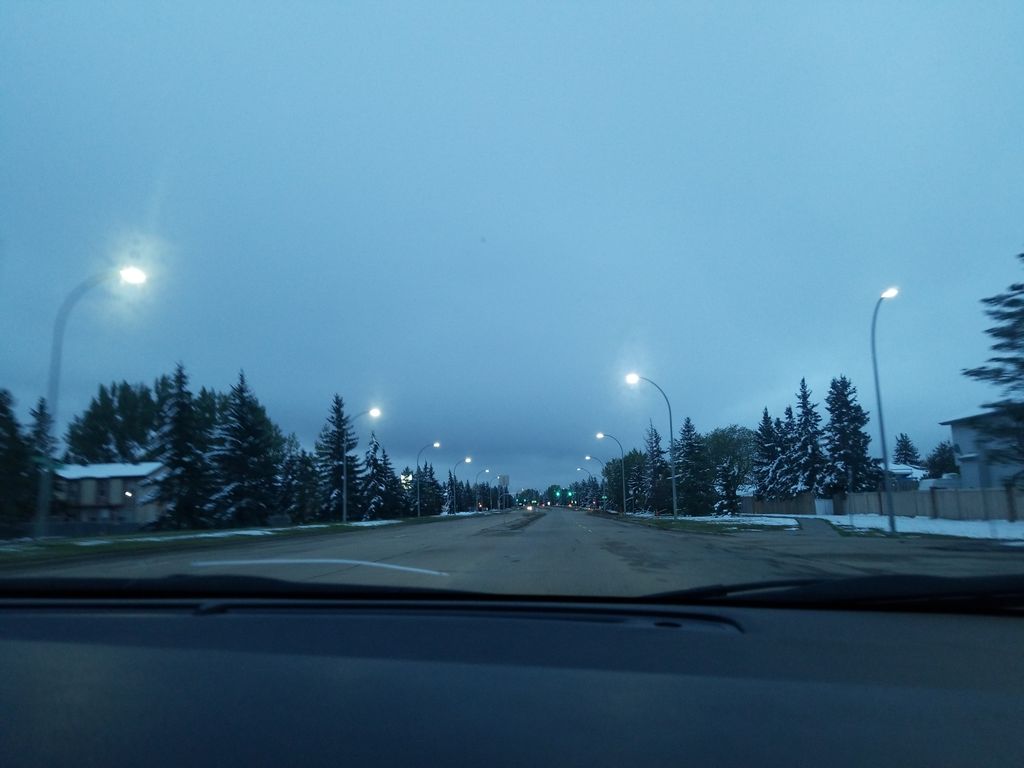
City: edmonton